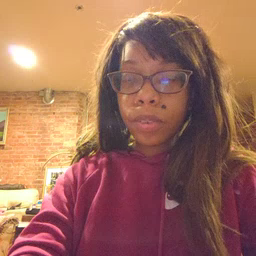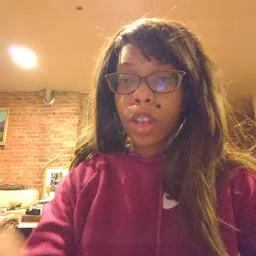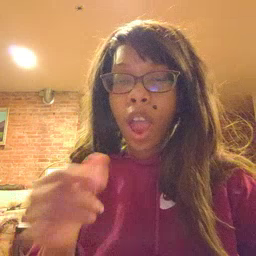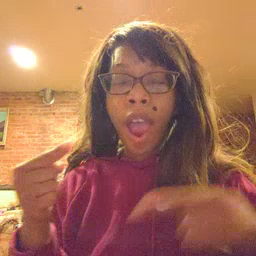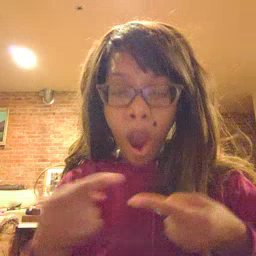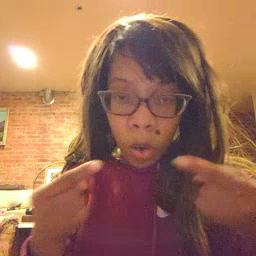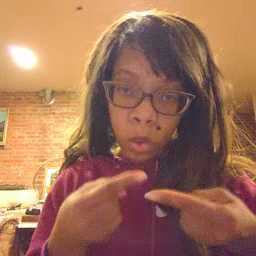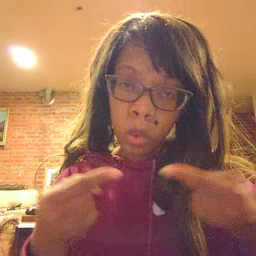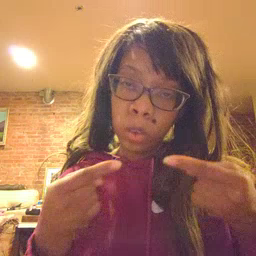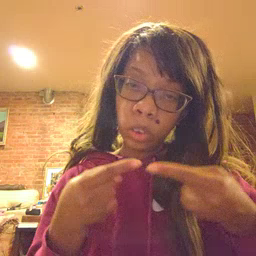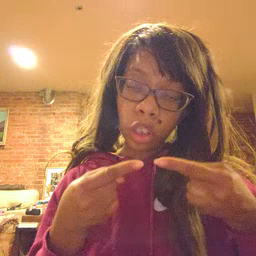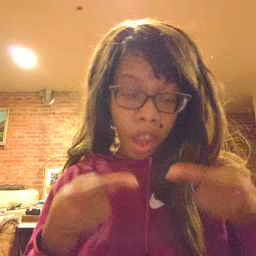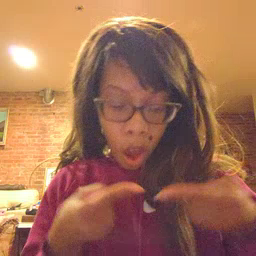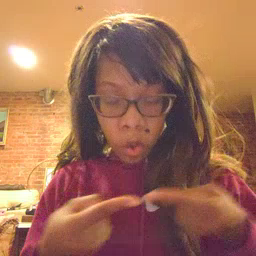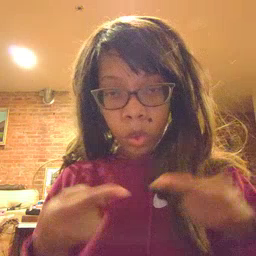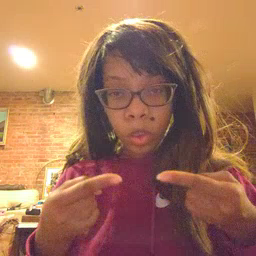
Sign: owie